Question: So the "hamburger" toggle navbar icon seems to be invisible after I collapse the page to the point that it's supposed to appear. Both the 3 icon bars and the actual button are invisible. However, it still seems to work in that it drops down when clicked on. I have gone through the styles effecting it using the 'Inspect Element' function in Google Chrome, toggling and changing numerous styles to no avail.
Can anyone help me understand why it's doing this?

Here's a picture illustrating the problem, and my code:
'''
<style>
/*body {
background-color: #c0c0c0;
}*/
@media (max-width: 767px) {
}
@media (min-width: 768px) {
/*.navbar-nav {
margin: 0 auto;
display: table;
table-layout: fixed;
float:none;
}*/
body {
}
.navbar-nav > li {
border-left: 1px solid;
}
.navbar {
border-radius-bottom-left: 5px;
border-radius-bottom-right: 5px;
/* background-color: #99ccff;*/
width: 100%;
}
.nav>li>a:hover, .nav>li>a:focus {
/*background-color: #eee !important;*/
}
}
.navbar {
/* background-color: #99ccff; */
border: 1px solid;
}
</style>
<title> Bootstrap Testing </title>
</head>
<body role = "document">
<div class = "row-fluid">
<div class = "col-lg-9">
<img src = "pics/edviewrateBanner.png">
</div>
<div class = "col-lg-3">
<button type="button" class="btn btn-lg btn-primary visible-lg">Sign In</button>
</div>
</div>
<div class = "row-fluid">
<div class = "col-lg-3 col-lg-offset-9 hidden-xs">
<button type="button" class="btn btn-lg btn-primary" style = "visibility: hidden;">ButtonToTakeUpSpace</button>
</div>
</div>
<div class = "row-fluid">
<div class = "col-lg-12">
<nav class = "navbar" role = "navigation">
<div class = "container-fluid">
<div class = "navbar-header">
<button type = "button" class = "navbar-toggle" data-toggle = "collapse" data-target = "#mainNavbarInfo">
<span class = "sr-only"> Toggle navigation </span>
<span class = "icon-bar"></span>
<span class = "icon-bar"></span>
<span class = "icon-bar"></span>
</button>
<a class = "navbar-brand visible-xs visible-sm" href = "#"> EdViewRate</a>
</div>
<!-- Begin Navbar items -->
<div class = "collapse navbar-collapse" id = "mainNavbarInfo">
<ul class = "nav navbar-nav navbar-right">
<li class = "active"><a href = "#"><span class = "glyphicon glyphicon-home"></span> Home </a> </li>
<li><a href = "#"><span class = "glyphicon glyphicon-list-alt"></span> SLO Generator </a> </li>
<li><a href = "#"><span class = "glyphicon glyphicon-question-sign"></span> SLO Tutorial </a> </li>
<li><a href = "#"><span class = "glyphicon glyphicon-cloud-upload"></span> Sign up </a></li>
<li class = "dropdown visible-xs visible-sm visible-md">
<a class = "dropdown-toggle" href = "#" data-toggle="dropdown"><span class = "glyphicon glyphicon-share-alt"></span> Sign In <strong class = "caret"></strong></a>
<div class = "dropdown-menu" style = "padding: 15px; padding-bottom: 10px;">
<form action="[YOUR ACTION]" method="post" accept-charset="UTF-8">
<input id="user_username" style="margin-bottom: 15px;" type="text" name="user[username]" size="30" />
<input id="user_password" style="margin-bottom: 15px;" type="password" name="user[password]" size="30" />
<input id="user_remember_me" style="float: left; margin-right: 10px;" type="checkbox" name="user[remember_me]" value="1" />
<label class="string optional" for="user_remember_me"> Remember me</label>
<input class="btn btn-primary" style="clear: left; width: 100%; height: 32px; font-size: 13px;" type="submit" name="commit" value="Sign In" />
</form>
</div>
</li>
</ul>
</div>
</div>
</nav>
</div>
</div>
'''
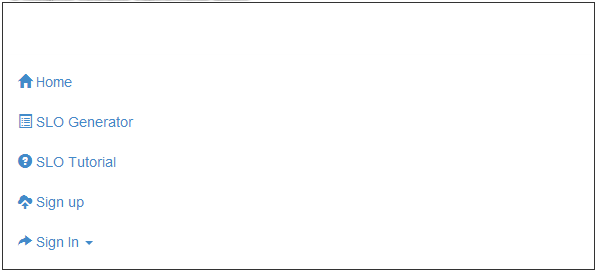
Answer: The problem is that you haven't specified the "theme" to use for the navbar. You must a class of 'navbar-default' or 'navbar-inverse' along with the 'navbar' class on your 'nav' element.
<URL>
In doing this, all the Bootstrap CSS appears to do to the 'navbar-toggle' is apply a 'border-color' of '#ddd' to it. You could probably omit the 'navbar-default' class, but there's no telling what other styling problems with the 'navbar' you're likely to run into. Better to apply that class and then override the specific things you don't want/need.